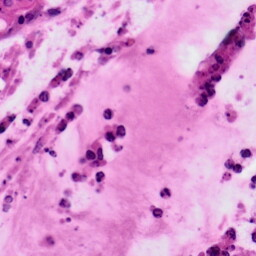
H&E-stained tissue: Colon